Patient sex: M
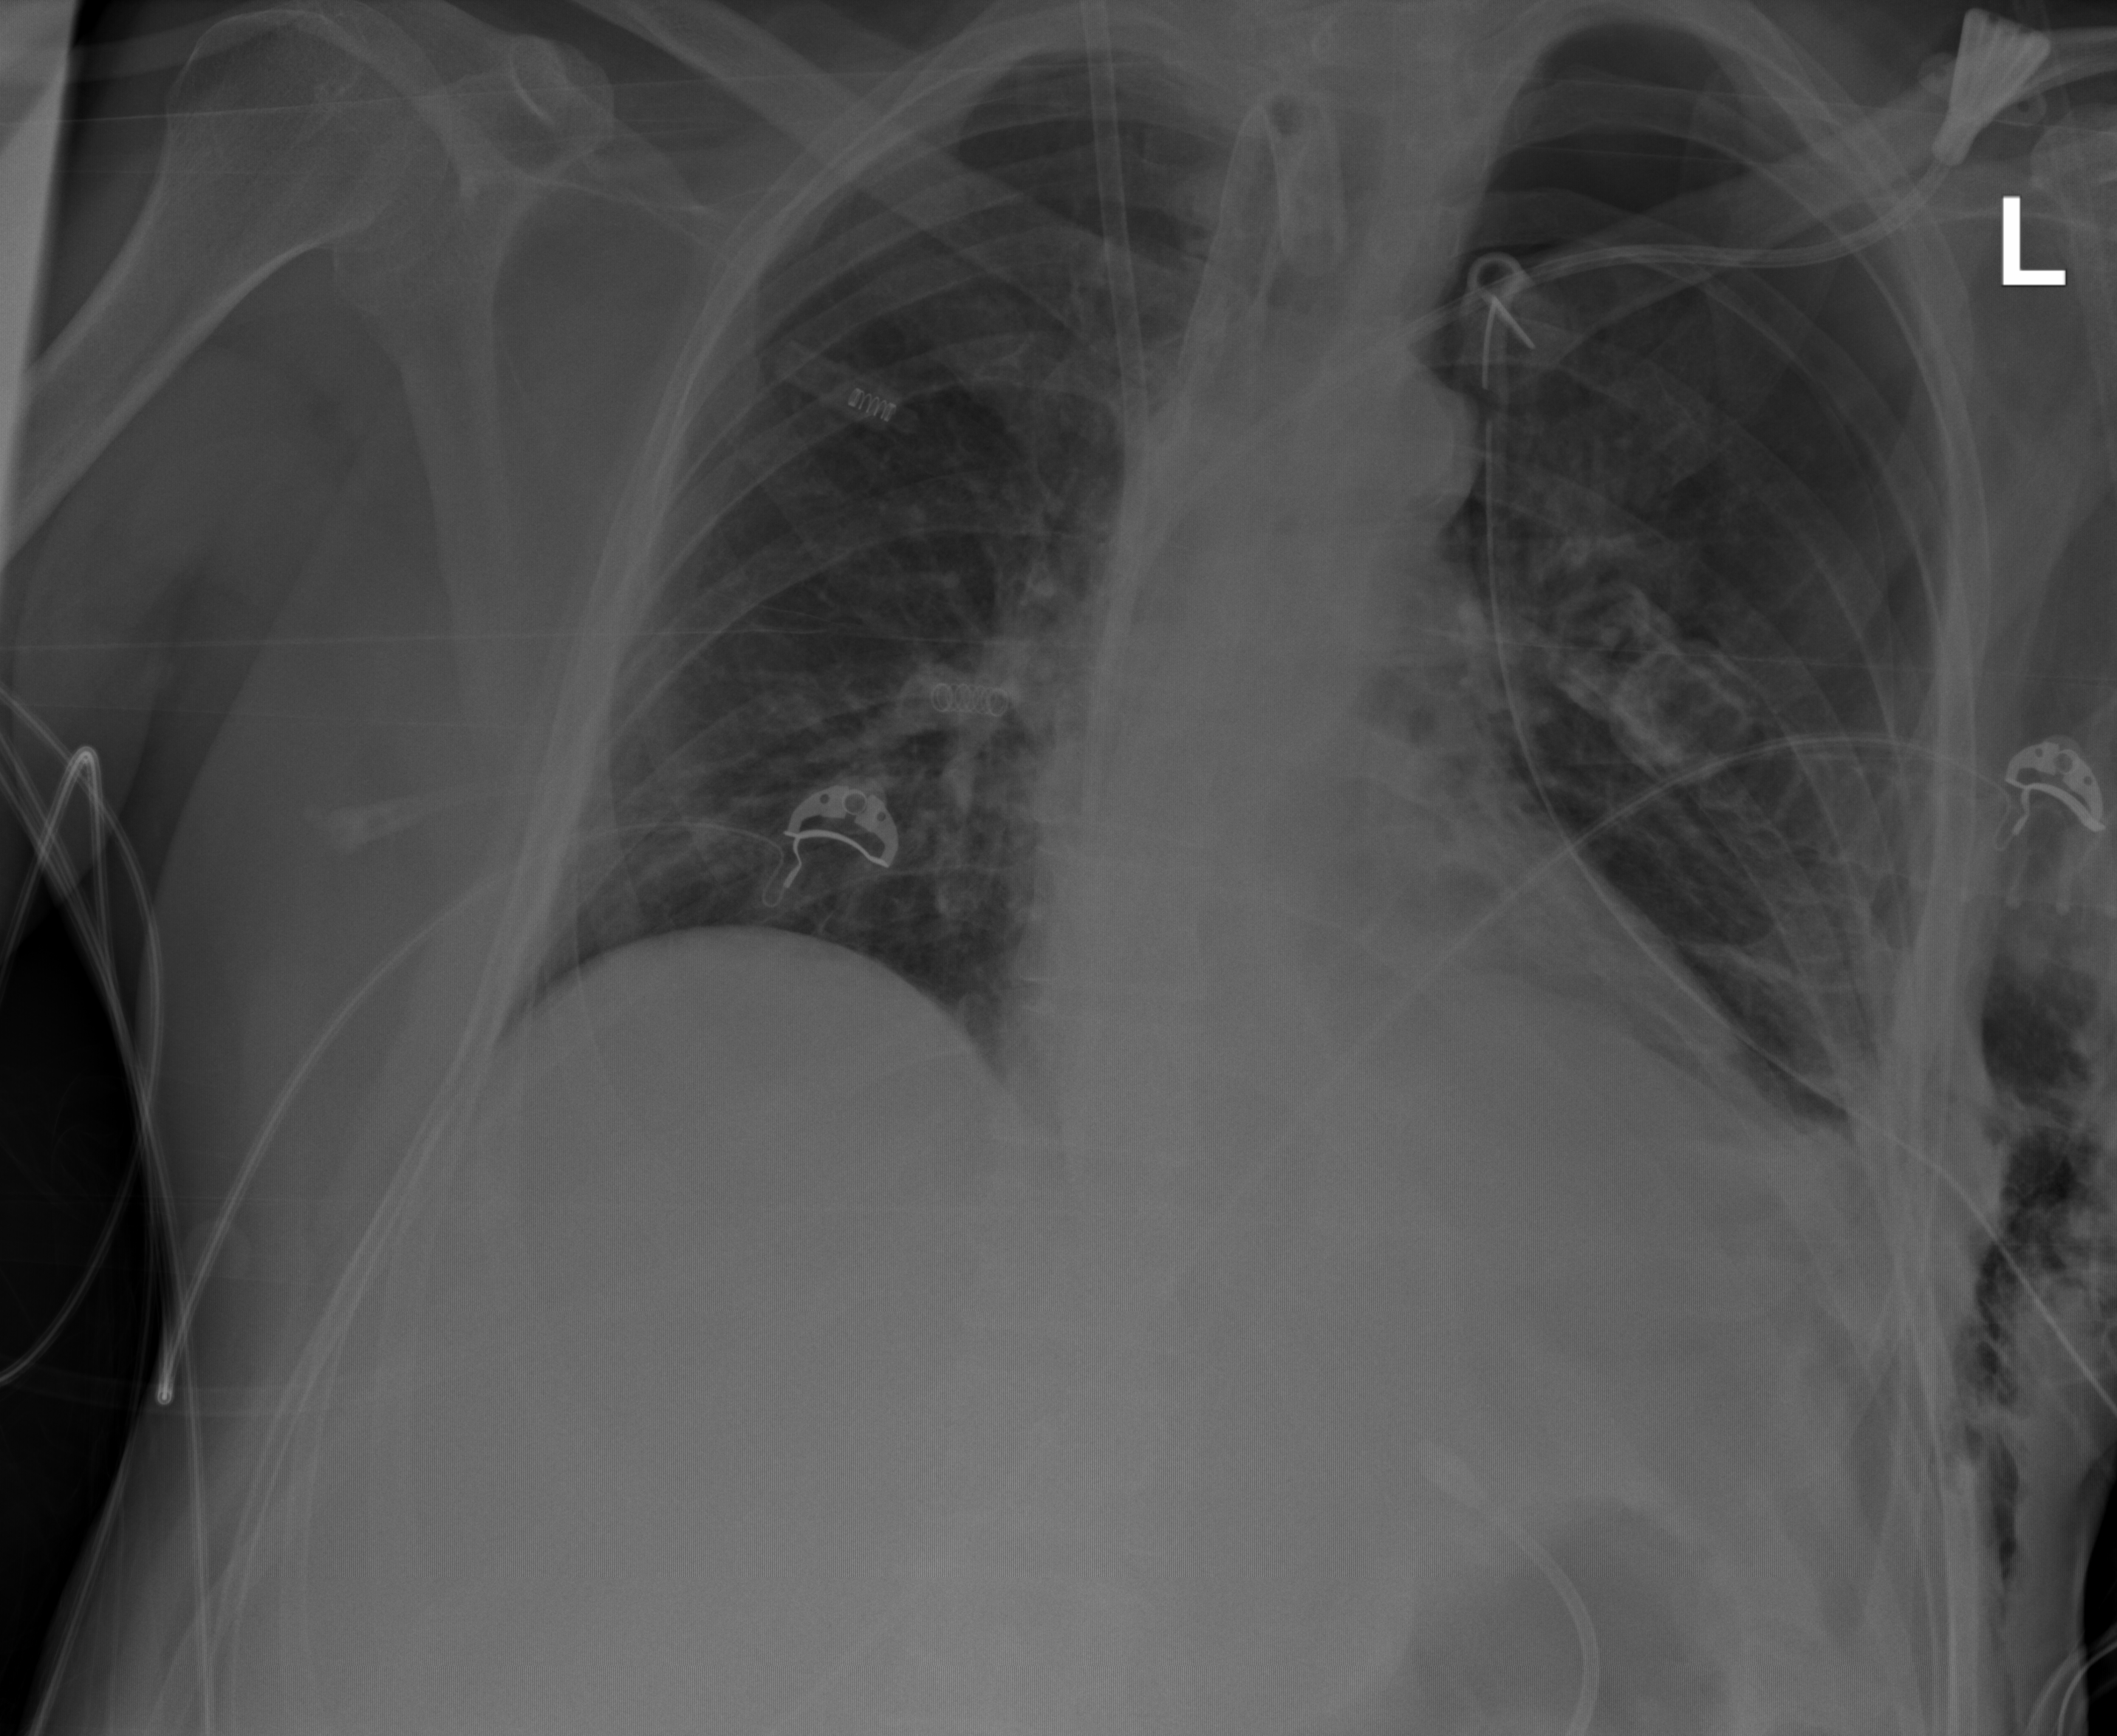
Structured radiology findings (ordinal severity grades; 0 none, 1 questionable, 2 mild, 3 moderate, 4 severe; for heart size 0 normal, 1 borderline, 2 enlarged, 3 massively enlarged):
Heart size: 0
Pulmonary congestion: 0
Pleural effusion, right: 0
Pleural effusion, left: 2
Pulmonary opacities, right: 0
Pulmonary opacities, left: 2
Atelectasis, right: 2
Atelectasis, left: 2